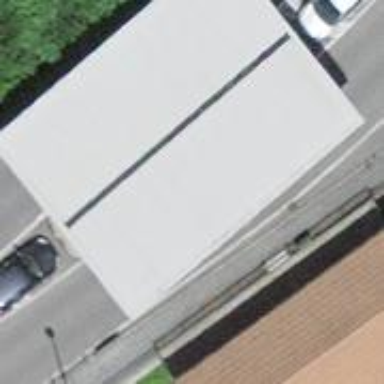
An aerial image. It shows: View of roof of building.